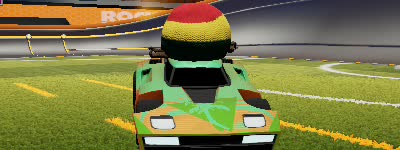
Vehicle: breakout